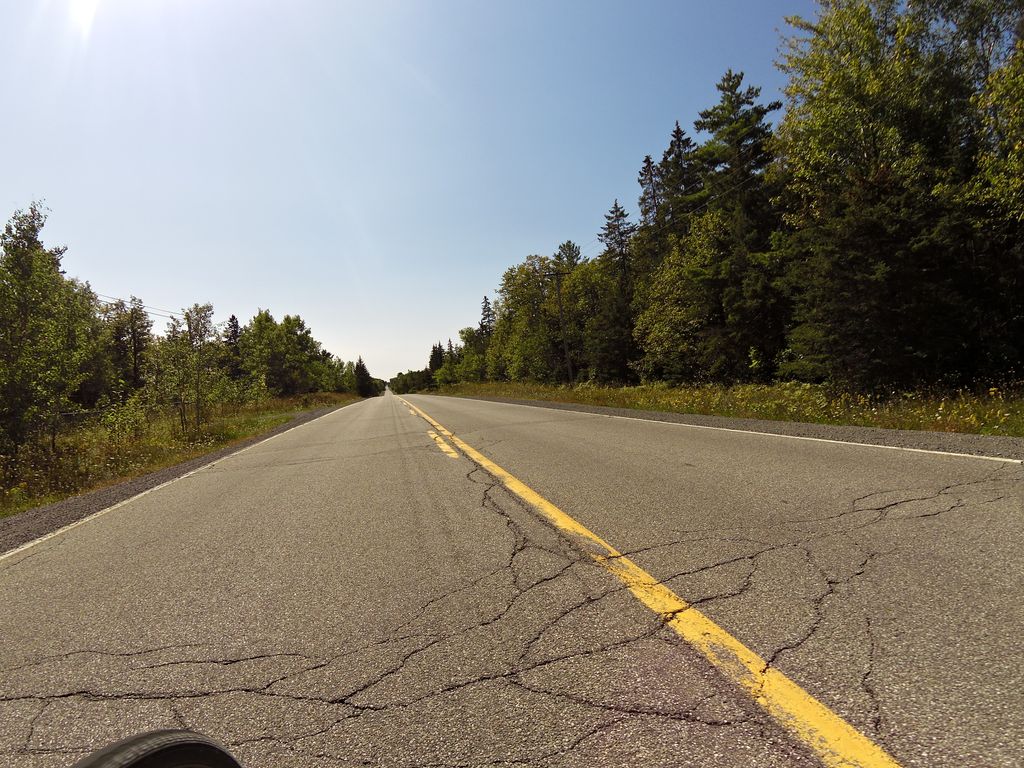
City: ottawa-gatineau